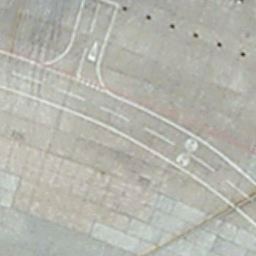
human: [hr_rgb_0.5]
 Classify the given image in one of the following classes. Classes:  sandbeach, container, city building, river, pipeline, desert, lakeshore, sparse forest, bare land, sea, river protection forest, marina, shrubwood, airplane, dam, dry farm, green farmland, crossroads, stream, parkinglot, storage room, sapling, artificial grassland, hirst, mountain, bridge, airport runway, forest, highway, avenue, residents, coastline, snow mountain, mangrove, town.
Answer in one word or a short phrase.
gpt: airport runway